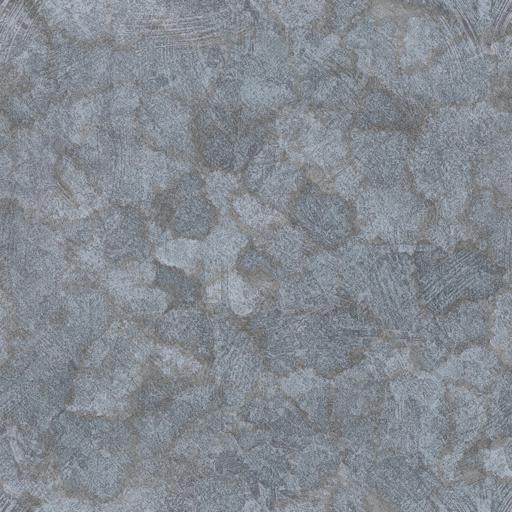
Tags: concrete patches plaster uniform